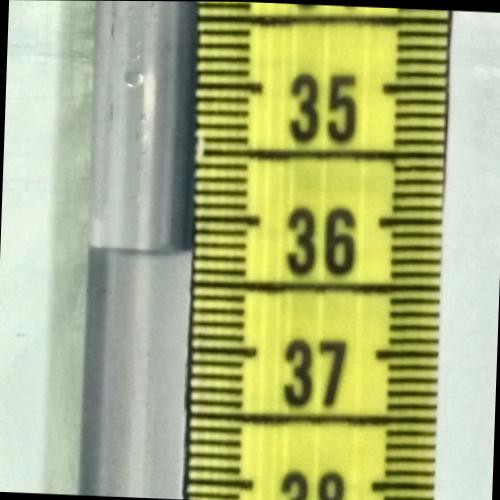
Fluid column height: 36.3 cm